【题型】选择题　【知识点】立体几何　【难度】medium
在棱长为 2 的正方体 \(ABCD-A_1B_1C_1D_1\) 中，\(P\)，\(Q\) 是 \(C_1D_1\)，\(B_1C_1\) 的中点，过点 \(A\) 作平面 \(\alpha\)，使得平面 \(\alpha \parallel\) 平面 \(BDPQ\)，则平面 \(\alpha\) 截正方体所得截面的面积是（ ）
\noindent
A. \(\dfrac{3\sqrt{2}}{2}\) \quad
B. \(2\) \quad
C. \(\dfrac{3}{2}\) \quad
D. \(\dfrac{\sqrt{6}}{2}\)
【解答】
\noindent
【答案】C
\noindent
【解析】如图，取 \(A_1D_1\) 中点 \(M\)，\(A_1B_1\) 中点 \(N\)，连接 \(MN, AM, AN\)，

\noindent
因为 \(PQ \parallel MN\)，\(MN \not\subset\) 平面 \(BDPQ\)，\(PQ \subset\) 平面 \(BDPQ\)，所以 \(MN \parallel\) 平面 \(BDPQ\)。
\noindent
又 \(PD \parallel AN\)，\(AN \not\subset\) 平面 \(BDPQ\)，\(PD \subset\) 平面 \(BDPQ\)，所以 \(AN \parallel\) 平面 \(BDPQ\)，又 \(AM \cap AN = A\)，
\noindent
\(AM \subset\) 平面 \(AMN\)，\(AN \subset\) 平面 \(AMN\)，所以平面 \(PQBD \parallel\) 平面 \(AMN\)，
\noindent
即三角形 \(AMN\) 为所得截面 \(\alpha\)。
\noindent
在 \(\triangle AMN\) 中，\(AM = AN = \sqrt{AA_1^2 + A_1N^2} = \sqrt{5}\)，\(MN = \sqrt{2}\)，
\noindent
由余弦定理得 \(\cos \angle MAN = \dfrac{AM^2 + AN^2 - MN^2}{2AM \cdot AN} = \dfrac{5 + 5 - 2}{2 \times \sqrt{5} \times \sqrt{5}} = \dfrac{4}{5}\)。
\noindent
所以 \(\sin \angle MAN = \sqrt{1 - \cos^2 \angle MAN} = \dfrac{3}{5}\)，
\noindent
所以 \(S_{\triangle AMN} = \dfrac{1}{2} AM \cdot AN \sin \angle MAN = \dfrac{1}{2} \times \sqrt{5} \times \sqrt{5} \times \dfrac{3}{5} = \dfrac{3}{2}\)。
\noindent
故选：C。
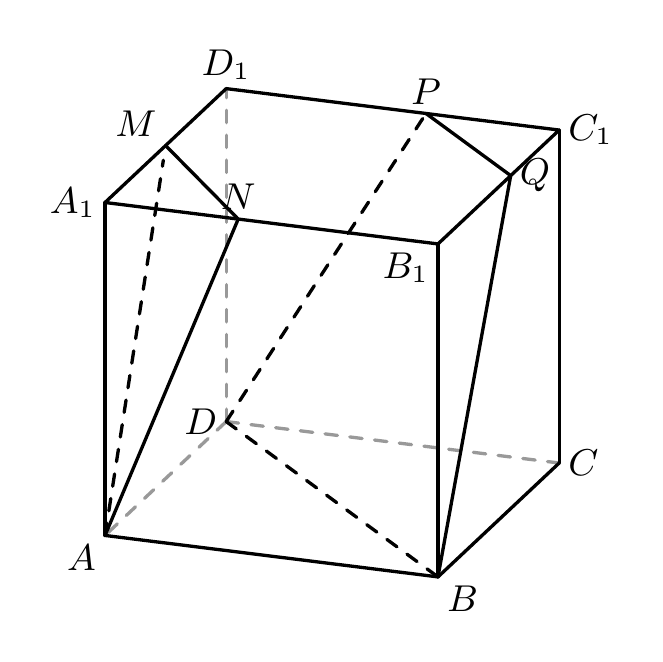